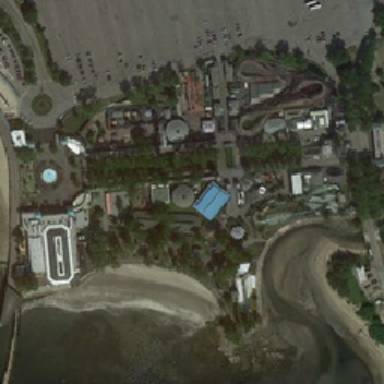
Surrounded by a row of trees in the park .